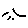
Label: sun